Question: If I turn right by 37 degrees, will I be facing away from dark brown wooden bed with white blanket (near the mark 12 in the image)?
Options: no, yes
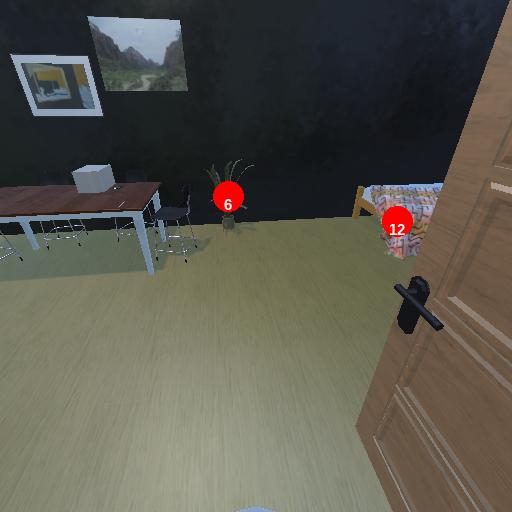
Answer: no